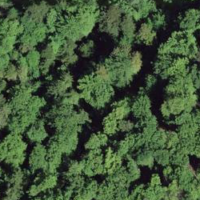
EUNIS habitat code: 41
Species observed at this site:
Cardamine heptaphylla